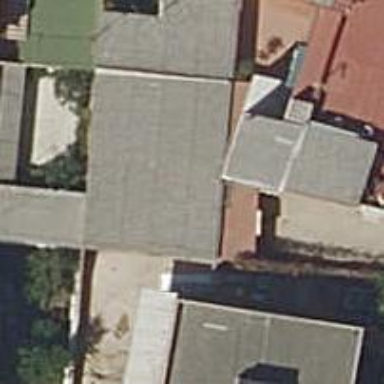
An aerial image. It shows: School.